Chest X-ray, AP view. Patient: 45 years old, sex F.
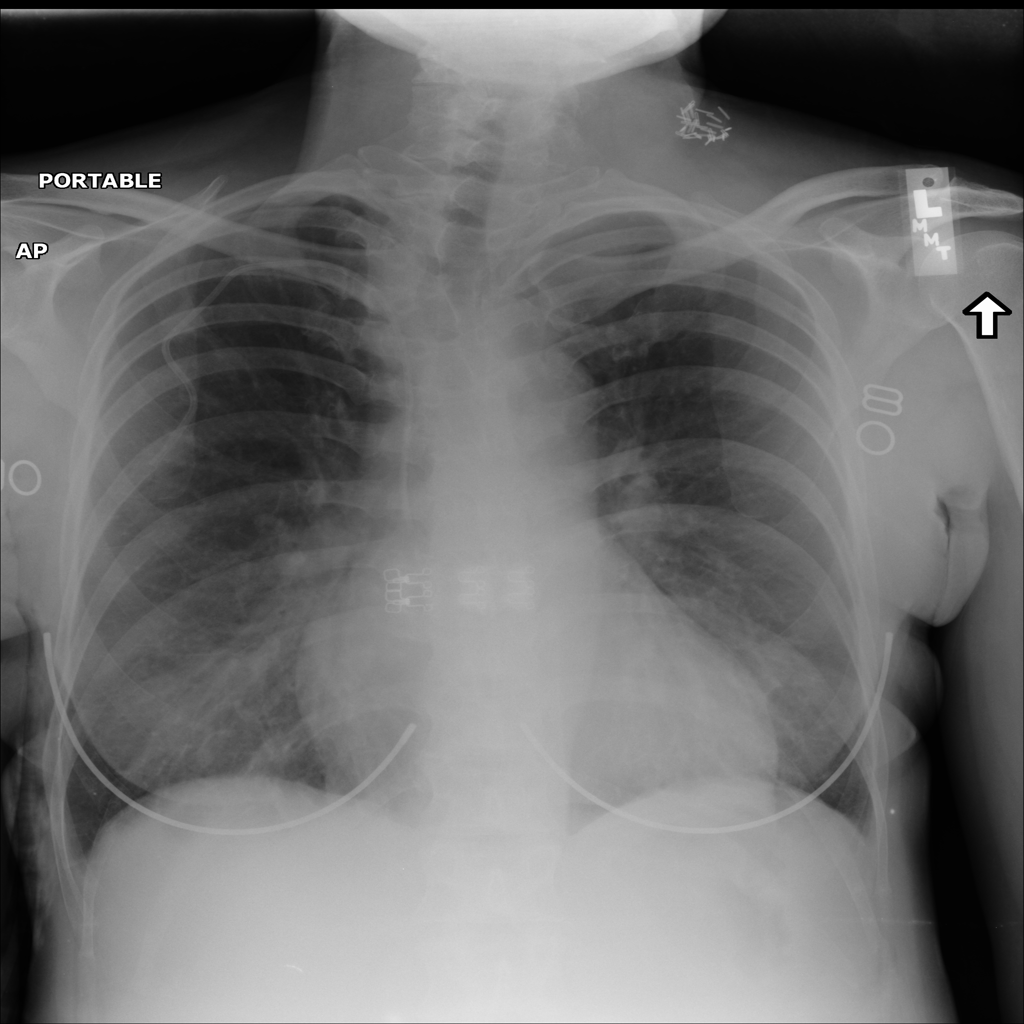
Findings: No Finding